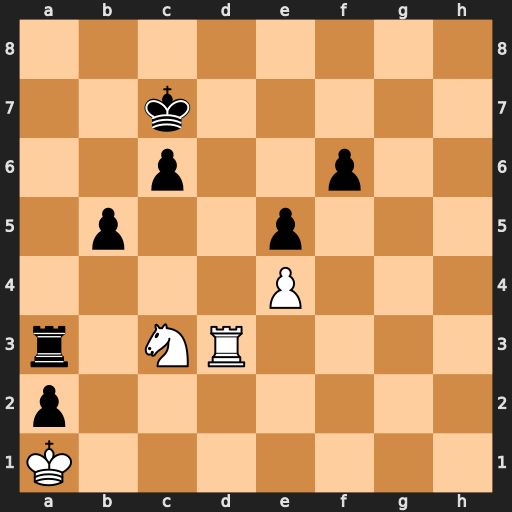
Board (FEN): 8/2k5/2p2p2/1p2p3/4P3/r1NR4/p7/K7
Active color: w
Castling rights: -
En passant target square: -
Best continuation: Nxb5+ cxb5 Rxa3